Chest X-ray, PA view. Patient: 50 years old, sex M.
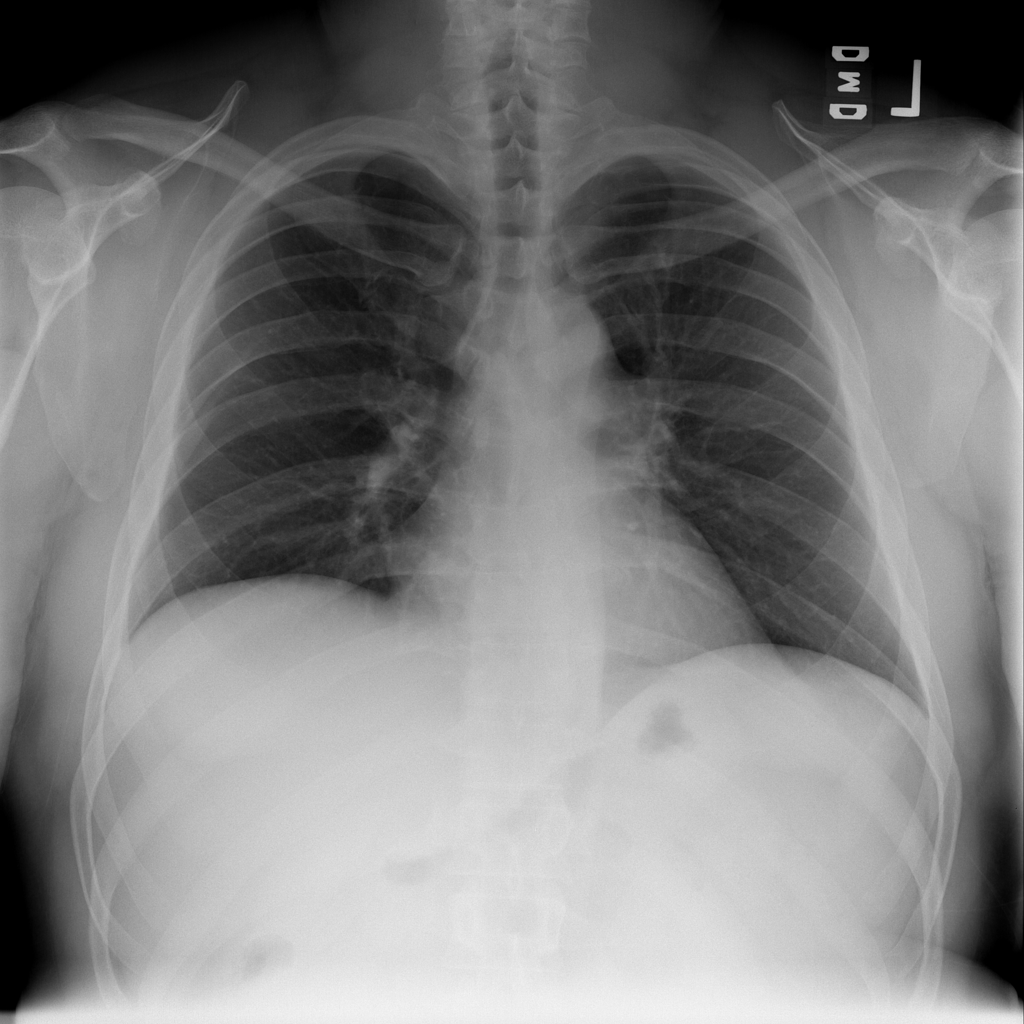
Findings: No Finding